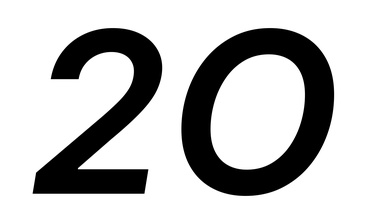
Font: Inter-Italic_SemiBold_Italic